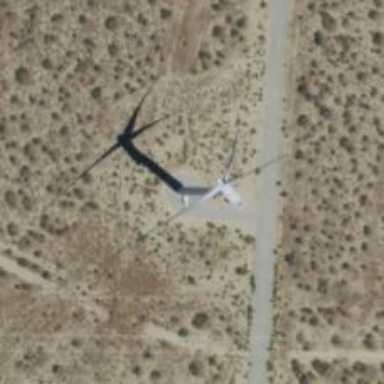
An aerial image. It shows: Wind generator powered by Vestas horizontal axis wind turbine.